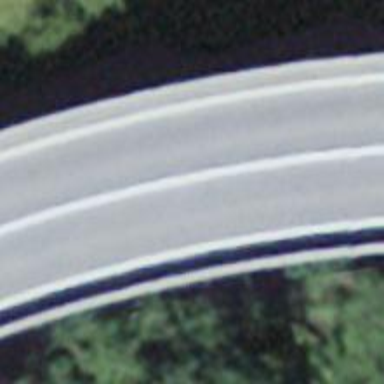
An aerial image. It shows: Primary highway bridge with asphalt surface.